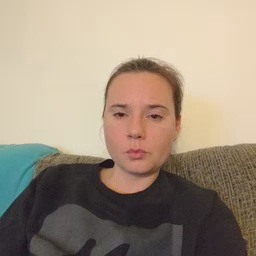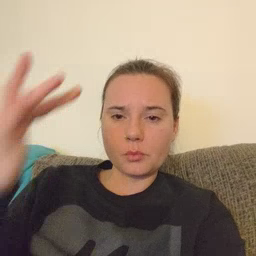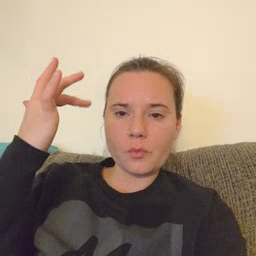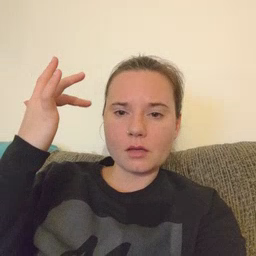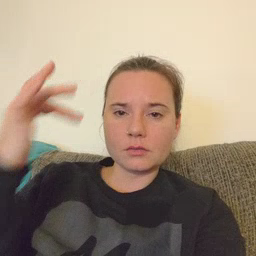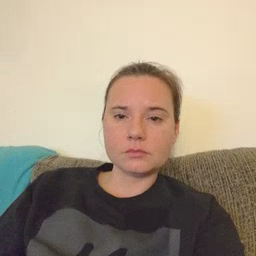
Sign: why